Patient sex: M
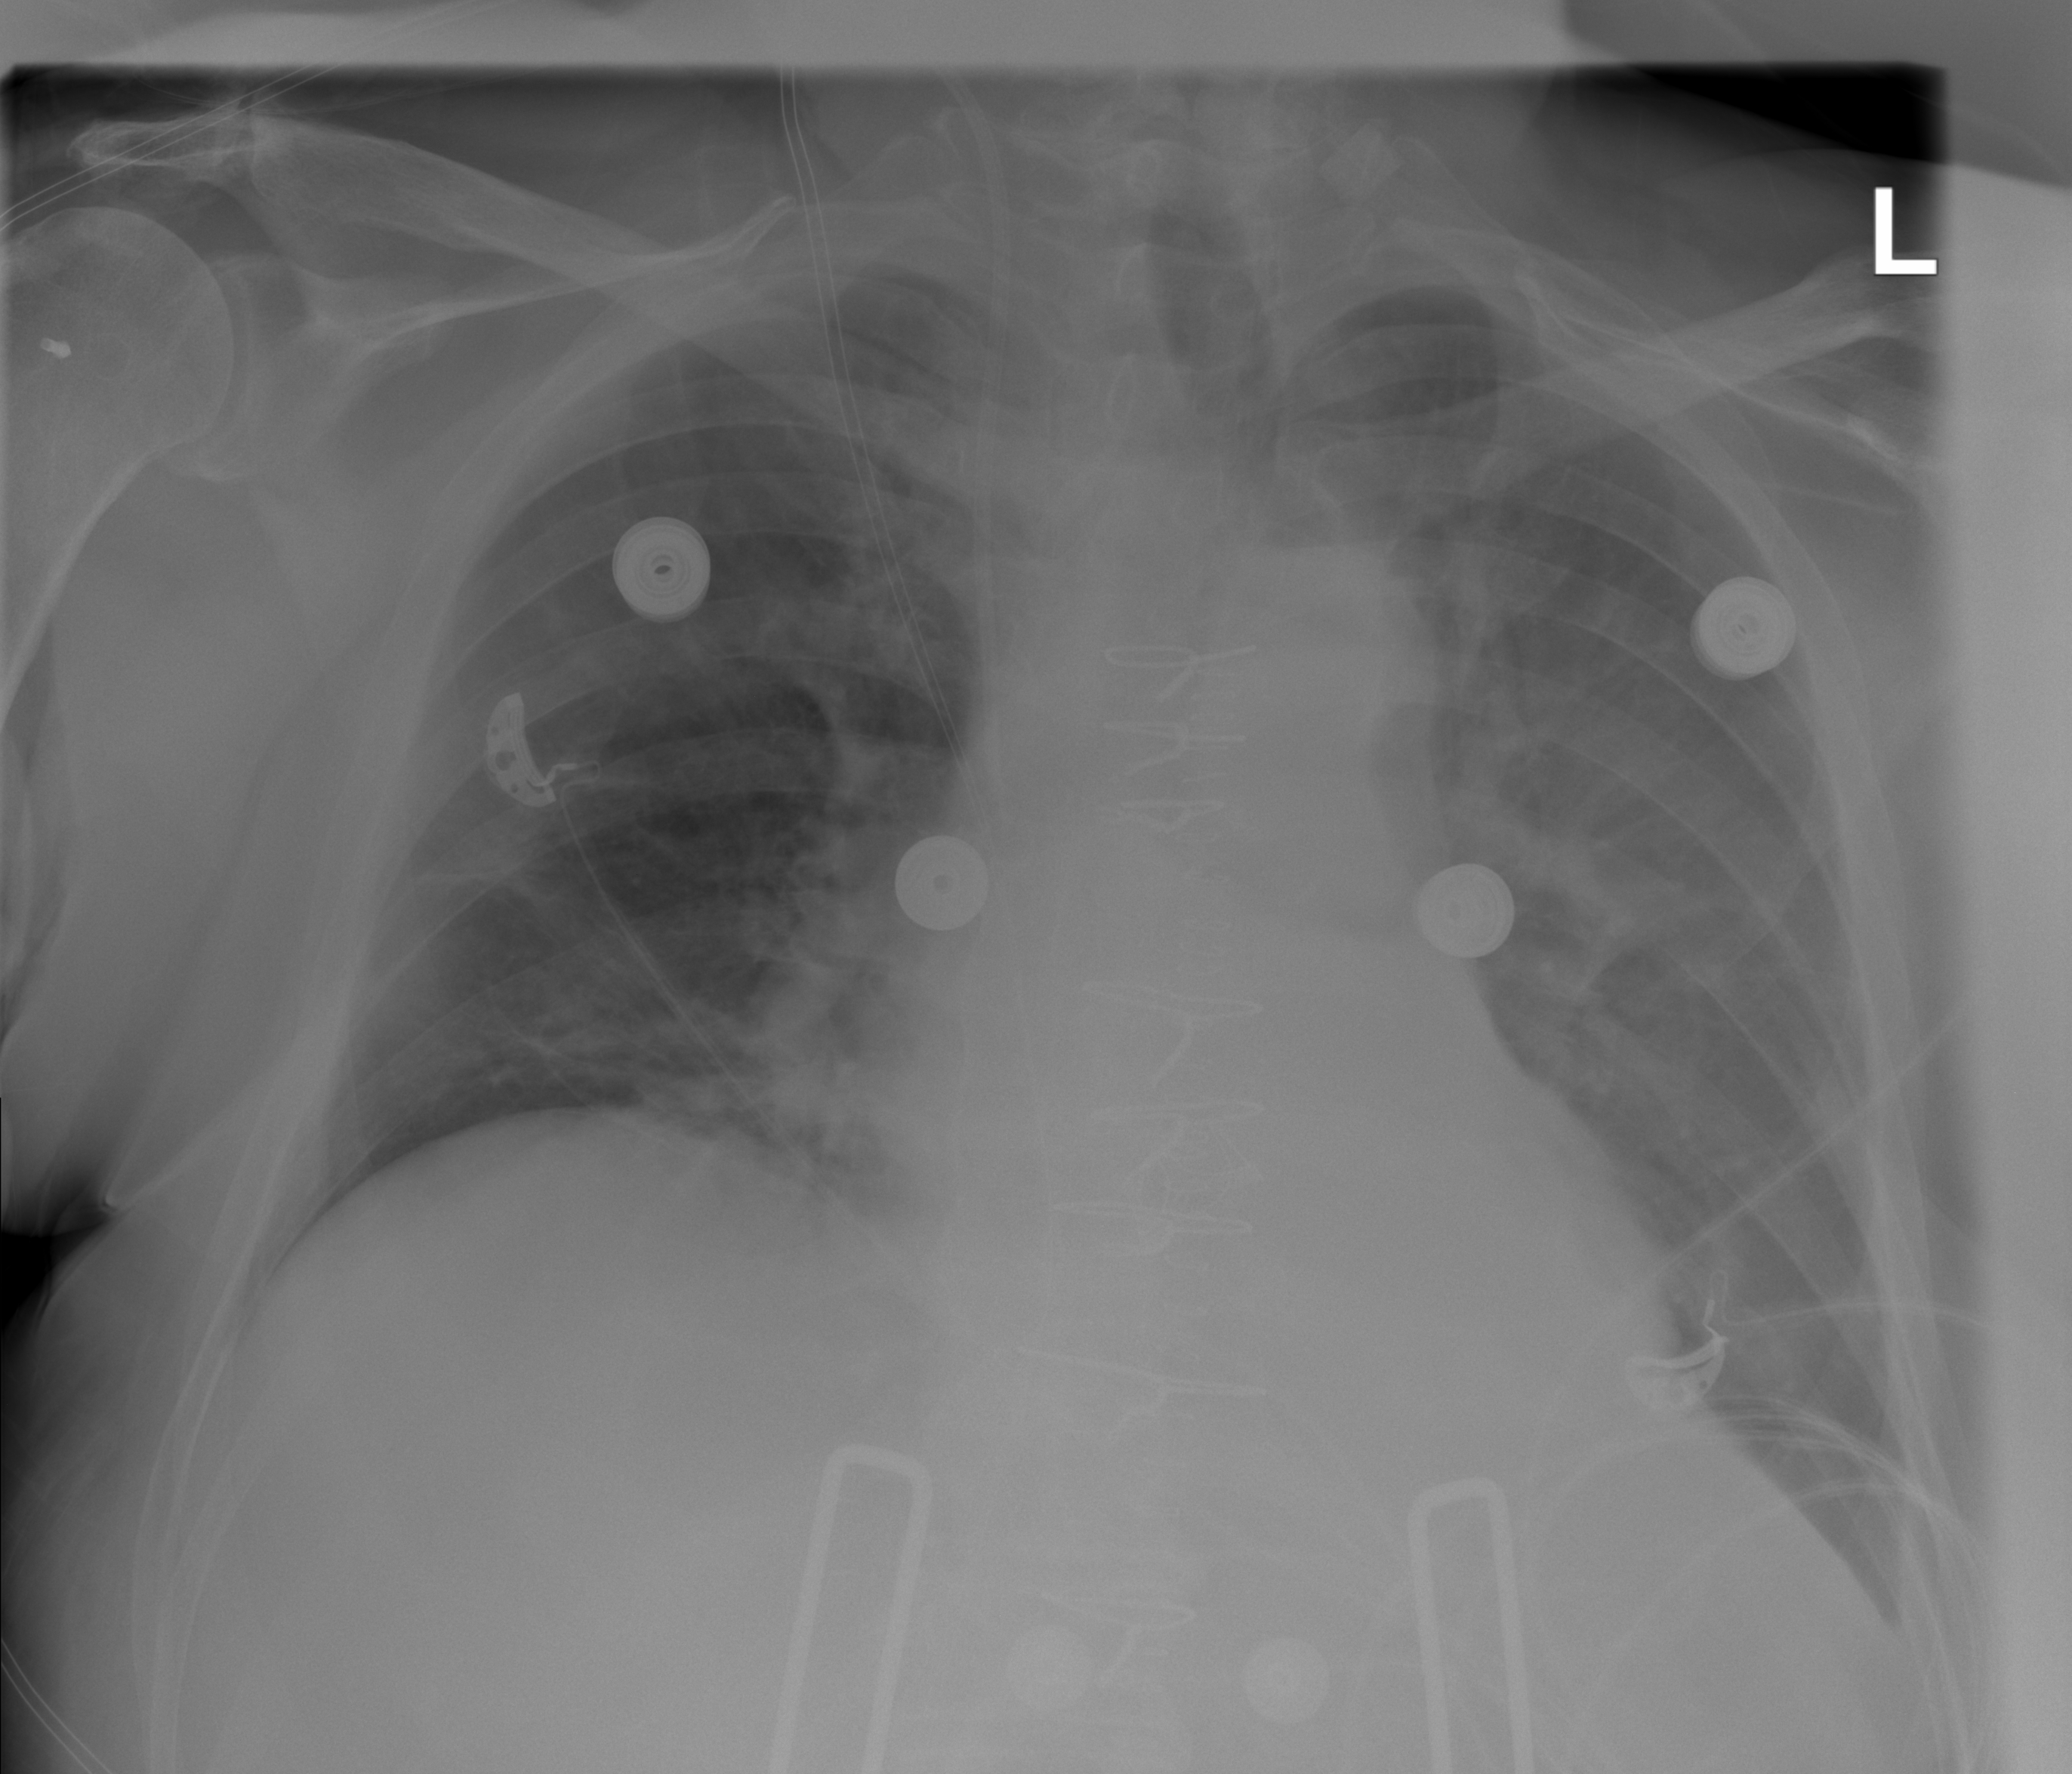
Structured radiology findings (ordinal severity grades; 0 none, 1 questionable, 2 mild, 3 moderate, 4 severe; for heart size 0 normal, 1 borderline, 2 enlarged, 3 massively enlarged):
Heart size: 0
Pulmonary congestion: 0
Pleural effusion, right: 0
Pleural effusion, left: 0
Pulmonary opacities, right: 0
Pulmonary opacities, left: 2
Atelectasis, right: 0
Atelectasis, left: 2